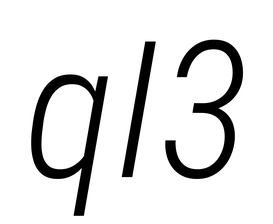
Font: Roboto-Italic_Condensed_Light_Italic